Question: I have a frame that contains a mainPanel. This last will add other commandPanels (each one contains a button and a textField) Dynamically. the problem is that the JScrollPane does not appear to let me use the unseen commandPanels even if the mainPanel is full.
The below picture shows my case.

To initialize the window I wrote below code:
'''
frame = new JFrame();
frame.setBounds(100, 100, 962, 639);
frame.setDefaultCloseOperation(JFrame.EXIT_ON_CLOSE);
frame.getContentPane().setLayout(null);
mainPanel = new JPanel();
mainPanel.setBounds(264, 6, 692, 500);
mainPanel.setLayout(new BoxLayout(mainPanel, BoxLayout.Y_AXIS));
scroll = new JScrollPane();
scroll.getViewport().add(mainPanel);
frame.getContentPane().add(scroll);
'''
and the method that add dynamically the new commandPanels is:
'''
public void loadCommandPanel(String commandName)
{
CommandPanel newCommandPanel = new CommandPanel();
newCommandPanel.getCommandBtn().setText(commandName);
mainPanel.add(newCommandPanel);
scroll.getViewport().add( newCommandPanel );
mainPanel.add( scroll, BorderLayout.EAST);
frame.add( mainPanel);
...
}
'''
Any help to get the scrollPane, will be much more than appreciated.
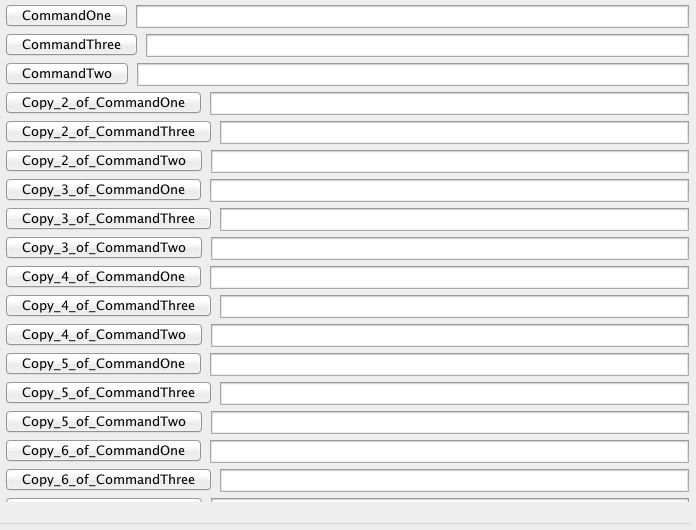
Answer: I have made some changes and it works perfectly now. For those who want the same thing here's my code:
'''
import ...
public class mainUserInterface {
private JFrame frame;
private JPanel mainPanel;
private JPanel commandsPanel;
private JScrollPane commandsScrollPane;
/**
* Launch the application.
*/
public static void main(String[] args) {
EventQueue.invokeLater(new Runnable() {
public void run() {
try {
mainUserInterface window = new mainUserInterface();
window.frame.setVisible(true);
} catch (Exception e) {
e.printStackTrace();
}
}
});
}
/**
* Create the application.
*/
public mainUserInterface() {
initialize();
}
private void initialize() {
frame = new JFrame("CommandsExecutor");
frame.setDefaultCloseOperation(JFrame.EXIT_ON_CLOSE);
frame.setPreferredSize(new Dimension(1000, 700));
mainPanel = new JPanel(new BorderLayout(5,5));
mainPanel.setBorder( new TitledBorder("") );
commandsPanel = new JPanel();
commandsPanel.setLayout(new BoxLayout(commandsPanel, BoxLayout.Y_AXIS));
for(int i=0; i<15;i++){
commandsPanel.add(new CommandPanel());
}
commandsScrollPane = new JScrollPane(commandsPanel);
mainPanel.add(commandsScrollPane,BorderLayout.CENTER);
frame.setContentPane(mainPanel);
frame.pack();
frame.setVisible(true);
}
}
'''
and Here's the commandPanel class:
'''
import ...
public class CommandPanel extends JPanel {
private JTextField commandResult;
private JButton commandBtn;
public CommandPanel()
{
this.setLayout( new BorderLayout(10,10));
this.setBorder( new TitledBorder("Command:") );
this.setMaximumSize(new Dimension(692,60));
this.setMinimumSize(new Dimension(692,60));
commandBtn = new JButton("Execute");
commandBtn.setMaximumSize(new Dimension(137, 34));
commandBtn.setMinimumSize(new Dimension(137, 34));
this.add(commandBtn, BorderLayout.WEST);
commandResult = new JTextField();
commandResult.setMaximumSize(new Dimension(518, 34));
commandResult.setMinimumSize(new Dimension(518, 34));
this.add(commandResult, BorderLayout.CENTER);
}
public JTextField getCommandResult() {
return commandResult;
}
public JButton getCommandBtn() {
return commandBtn;
}
public void setCommandResult(JTextField commandResult) {
this.commandResult = commandResult;
}
public void setCommandBtn(JButton commandBtn) {
this.commandBtn = commandBtn;
}
}
'''
Thanks for all who answered my question, it really helped.